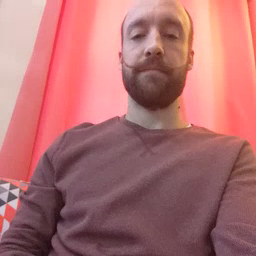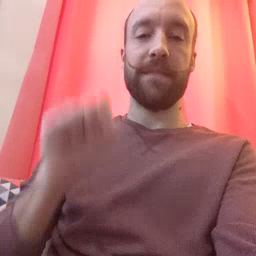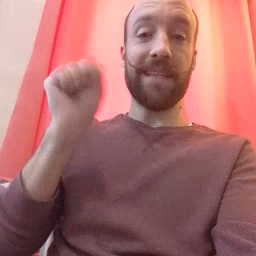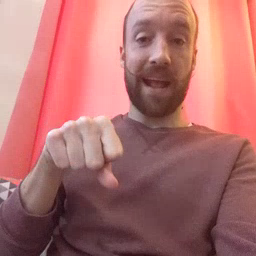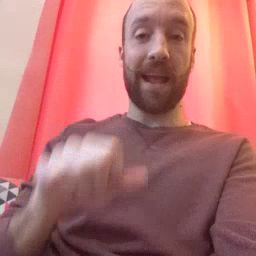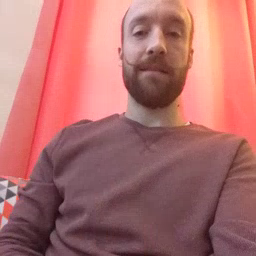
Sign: can